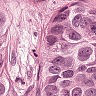
Metastatic tissue present: yes